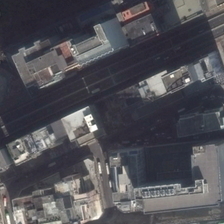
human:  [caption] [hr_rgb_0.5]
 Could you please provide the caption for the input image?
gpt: some buildings are in two sides of a road in a commercial area .

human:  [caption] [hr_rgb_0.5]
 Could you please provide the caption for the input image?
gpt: some buildings are in two sides of a road in a commercial area .

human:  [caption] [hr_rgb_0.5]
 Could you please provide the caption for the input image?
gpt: some buildings are in two sides of a road in a commercial area .

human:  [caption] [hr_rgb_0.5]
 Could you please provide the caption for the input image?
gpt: some buildings are in two sides of a road in a commercial area .

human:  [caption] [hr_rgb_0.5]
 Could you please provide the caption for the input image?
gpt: some buildings are in two sides of a road in a commercial area .